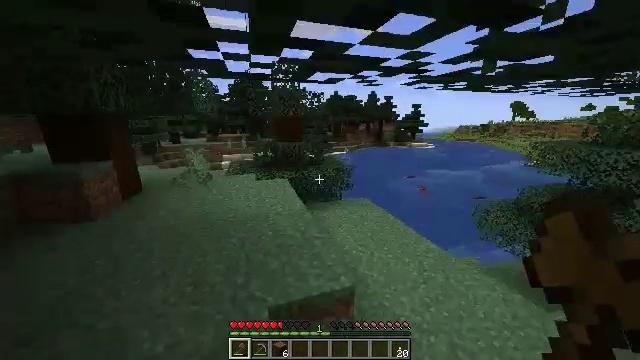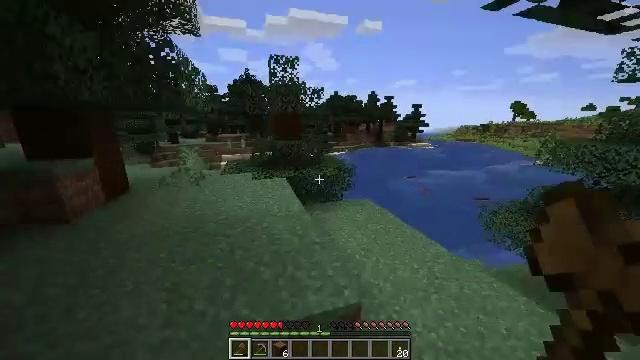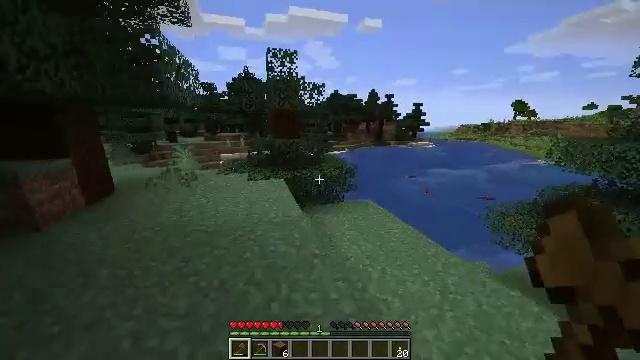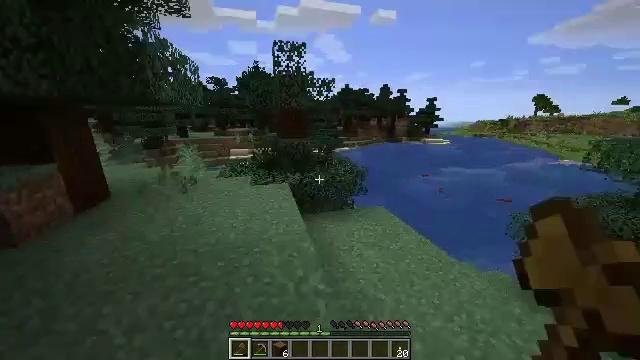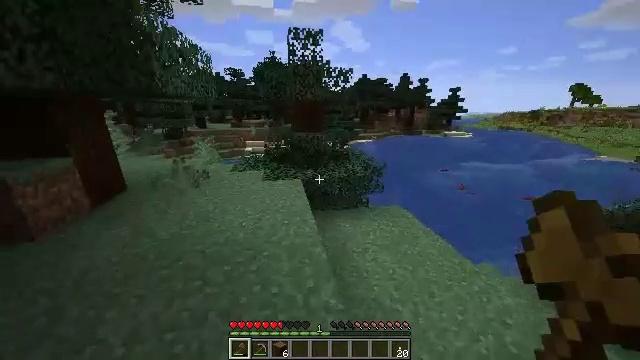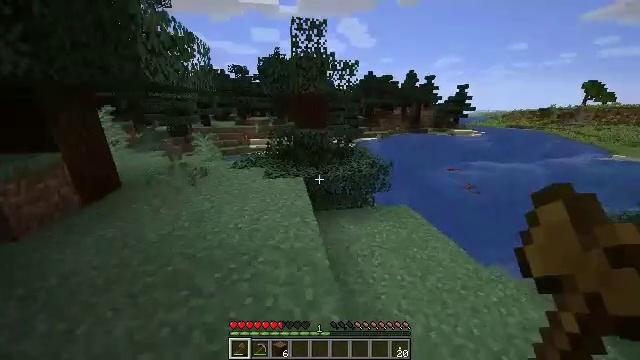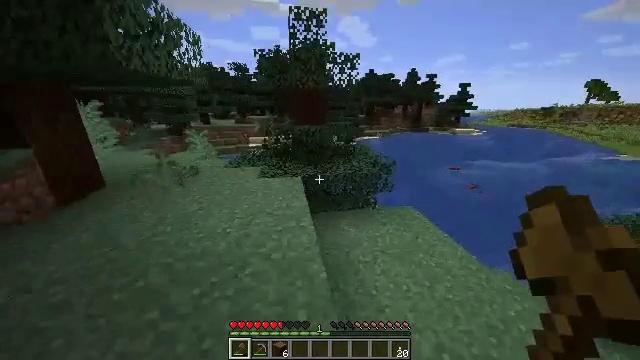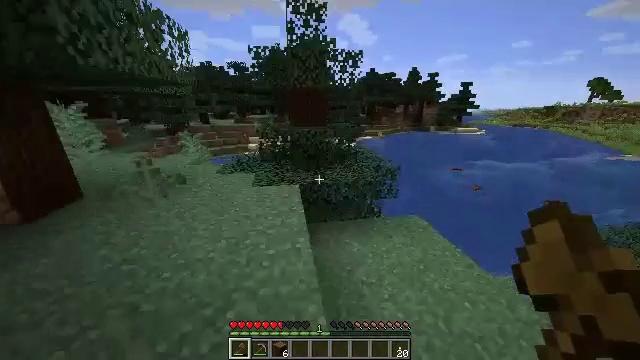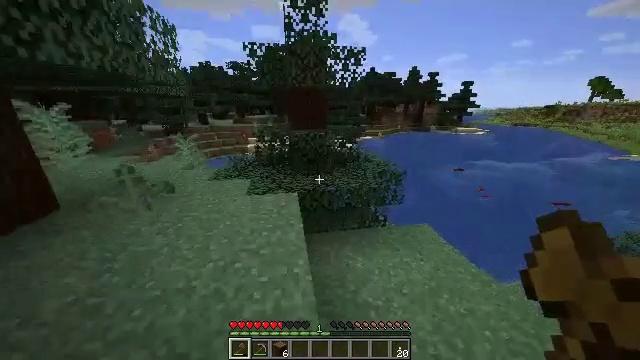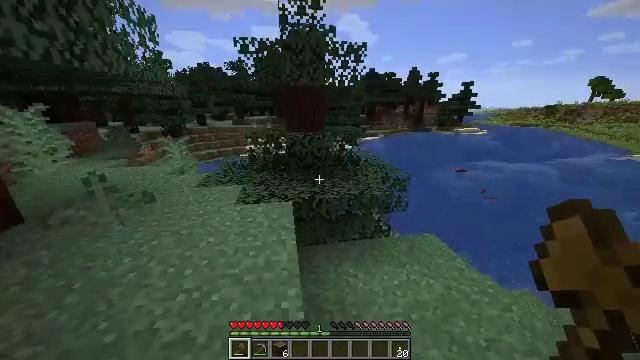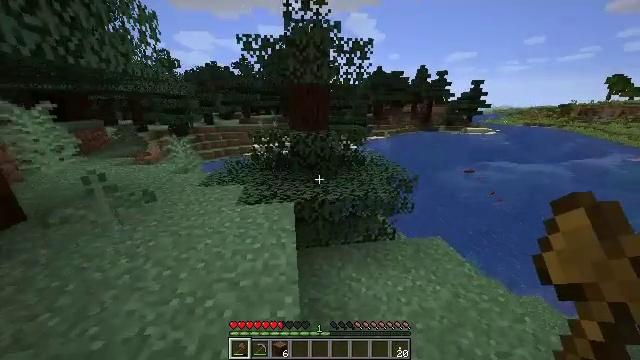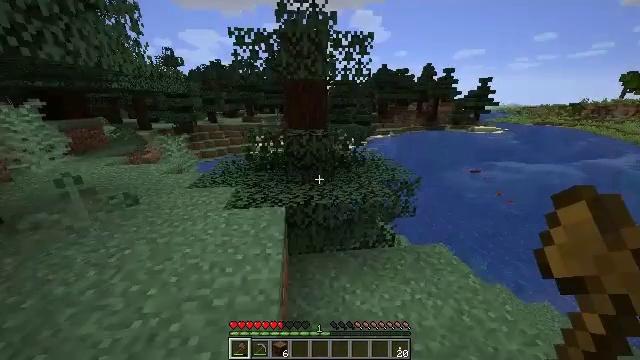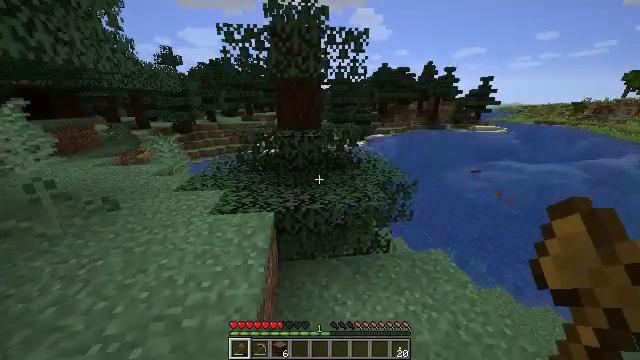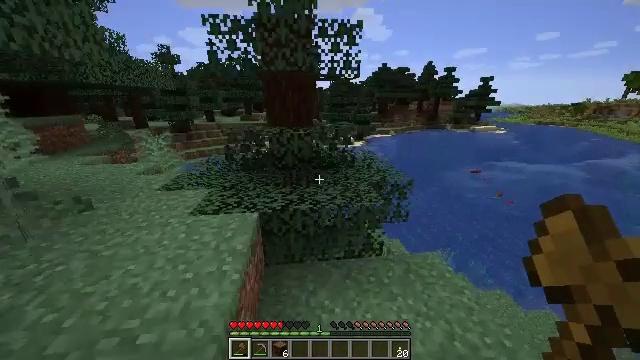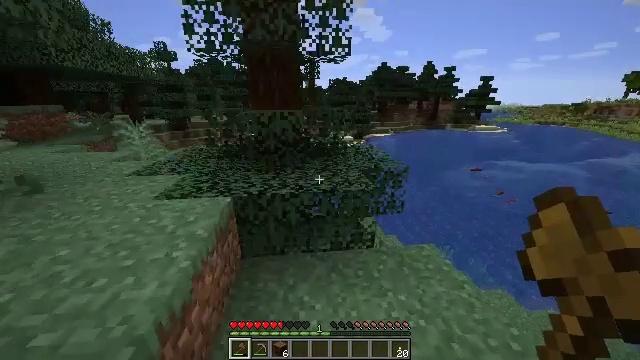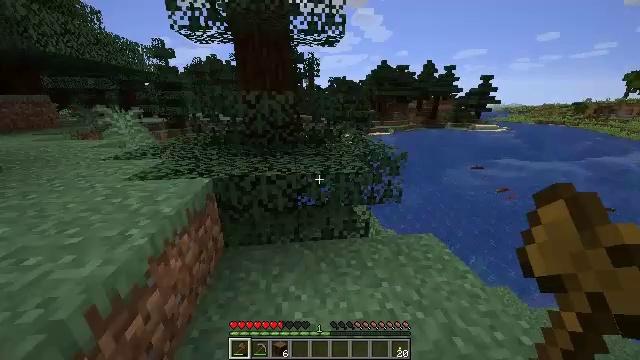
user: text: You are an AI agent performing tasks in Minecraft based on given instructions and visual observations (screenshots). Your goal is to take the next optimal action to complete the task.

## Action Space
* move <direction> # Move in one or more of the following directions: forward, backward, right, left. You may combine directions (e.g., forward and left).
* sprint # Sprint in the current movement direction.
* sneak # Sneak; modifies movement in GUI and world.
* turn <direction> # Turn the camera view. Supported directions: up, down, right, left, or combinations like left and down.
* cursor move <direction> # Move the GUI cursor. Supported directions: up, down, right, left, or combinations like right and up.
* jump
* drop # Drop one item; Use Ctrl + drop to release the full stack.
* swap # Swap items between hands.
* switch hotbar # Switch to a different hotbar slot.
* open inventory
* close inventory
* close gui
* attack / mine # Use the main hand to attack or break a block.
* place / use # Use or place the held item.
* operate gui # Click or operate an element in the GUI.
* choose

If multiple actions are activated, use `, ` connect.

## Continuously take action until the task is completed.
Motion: motion action
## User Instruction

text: Kill aquatic mobs.
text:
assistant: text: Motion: move forward, sprint, jump
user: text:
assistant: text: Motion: move forward, sprint
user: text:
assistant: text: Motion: move forward, sprint, turn left and down, jump
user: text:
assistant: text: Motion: move forward, sprint, turn left and down, jump
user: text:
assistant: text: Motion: move forward, sprint, turn left, jump
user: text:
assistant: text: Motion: move forward, sprint, jump
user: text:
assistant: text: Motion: move forward, sprint, jump
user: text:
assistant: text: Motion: move forward, sprint, jump
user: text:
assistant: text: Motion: move forward and move right, sprint, jump
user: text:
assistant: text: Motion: move forward and move right, sprint, turn left, jump
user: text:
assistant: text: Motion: move forward and move right, sprint, turn left, jump
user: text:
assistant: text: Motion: move forward and move right, sprint
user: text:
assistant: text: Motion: move forward and move right, sprint
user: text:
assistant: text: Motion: move forward and move right, sprint
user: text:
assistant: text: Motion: move forward and move right, sprint
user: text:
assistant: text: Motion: move forward and move right, sprint
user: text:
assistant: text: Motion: move forward and move right, sprint
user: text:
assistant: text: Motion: move forward and move right, sprint, turn right, jump
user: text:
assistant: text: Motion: move forward and move right, sprint, turn right and down, jump
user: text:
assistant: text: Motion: move forward and move right, sprint, turn right and down, jump
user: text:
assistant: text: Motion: move forward and move right, sprint, turn right and down, jump
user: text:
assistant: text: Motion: move forward and move right, turn right
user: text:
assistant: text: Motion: move forward and move right
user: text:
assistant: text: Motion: move forward and move right
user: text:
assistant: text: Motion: move forward and move right
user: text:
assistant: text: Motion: move right
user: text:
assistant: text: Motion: move right
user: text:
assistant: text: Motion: move right
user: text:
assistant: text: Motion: move right
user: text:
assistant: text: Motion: move right